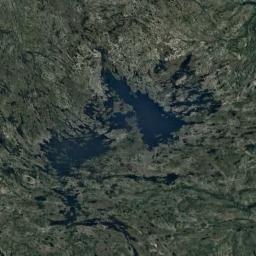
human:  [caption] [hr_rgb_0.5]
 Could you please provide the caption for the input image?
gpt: The wetland consists of dry and green plants and water .

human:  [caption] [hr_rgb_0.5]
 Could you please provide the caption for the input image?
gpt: There are two small lakes in this wetland  , and the rest area is covered by vegetation .

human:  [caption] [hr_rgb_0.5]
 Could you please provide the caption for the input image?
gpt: There are many different shapes of water around the wetlands .

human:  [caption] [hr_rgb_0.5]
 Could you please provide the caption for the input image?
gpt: There are a few brown bare lands in the river in a wetland with sparse green plants on the bare lands .

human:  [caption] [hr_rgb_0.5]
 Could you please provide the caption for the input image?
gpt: There are many green areas and some water areas on the wetland .